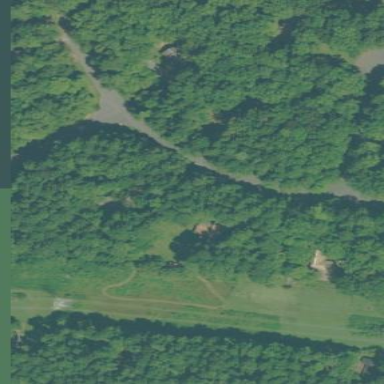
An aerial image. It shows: Mixed woodland area with variety of leaf types and cycles.